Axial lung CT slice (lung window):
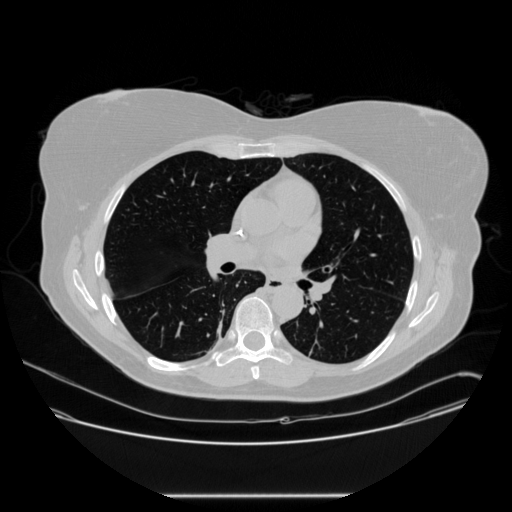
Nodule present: no